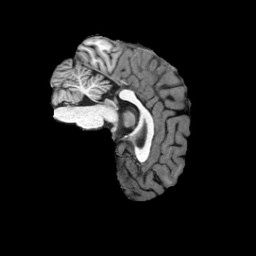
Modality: T1w
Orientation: sagittal
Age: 19
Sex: female
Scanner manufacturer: siemens
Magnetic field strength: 3 T
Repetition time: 2.5 s
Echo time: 0.00222 s